Interaction volume radius: 10 \u00c5
Interaction volume height: 10 \u00c5
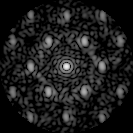
Disorder parameter: 0.4261